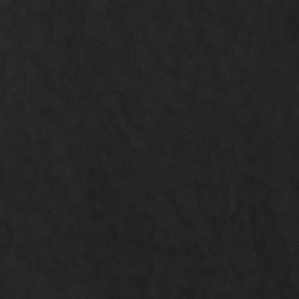
Label: non_frost